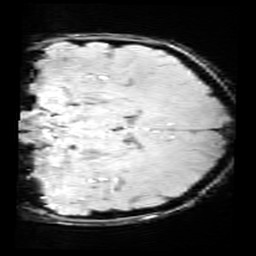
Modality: SWI
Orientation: coronal
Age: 11
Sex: female
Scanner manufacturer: siemens
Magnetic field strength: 3 T
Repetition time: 0.027 s
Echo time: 0.02 s